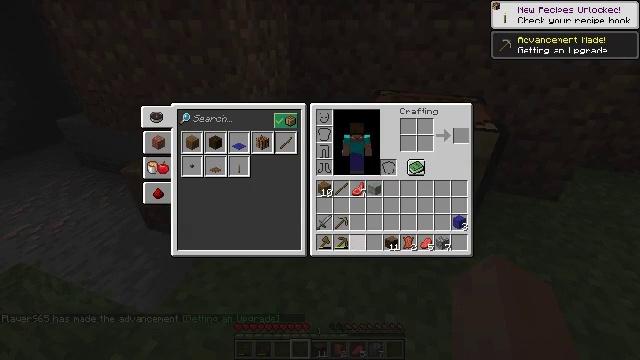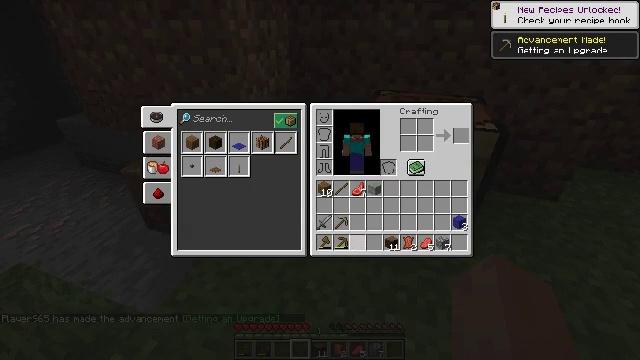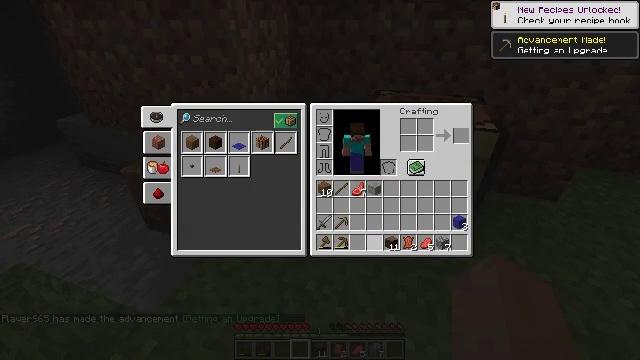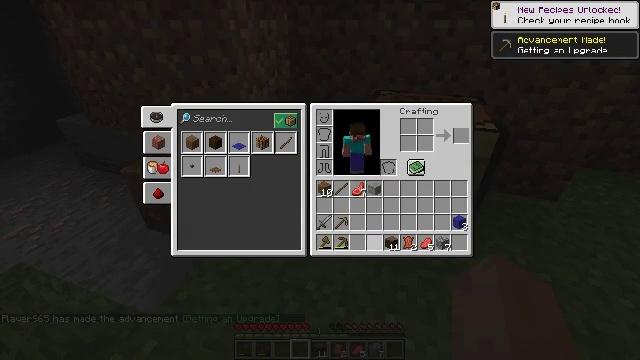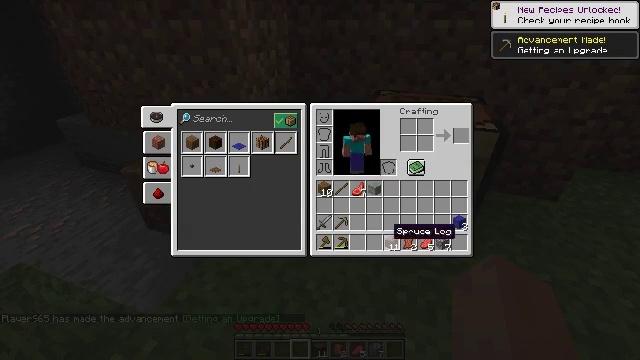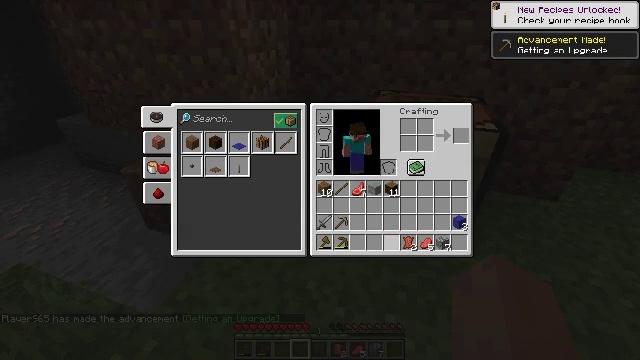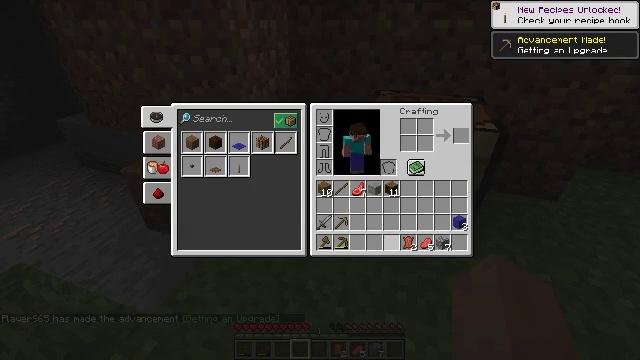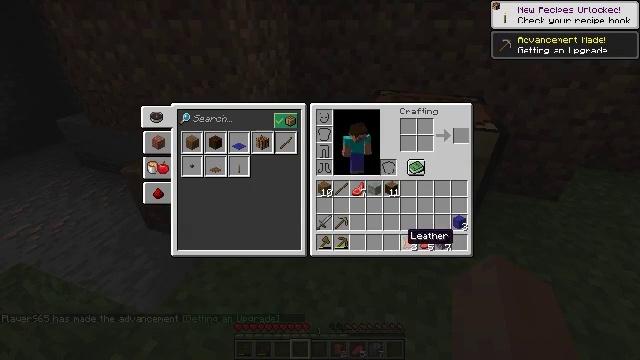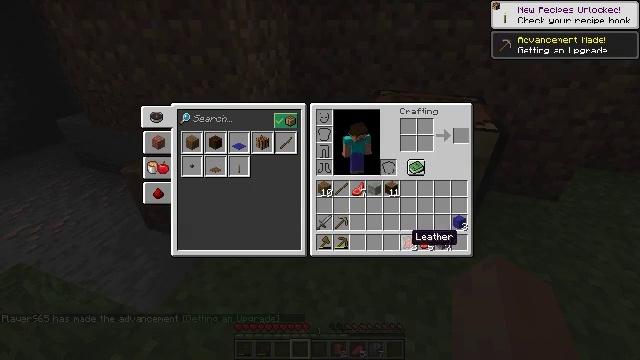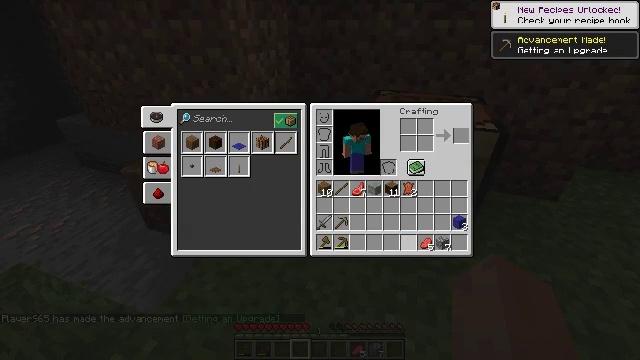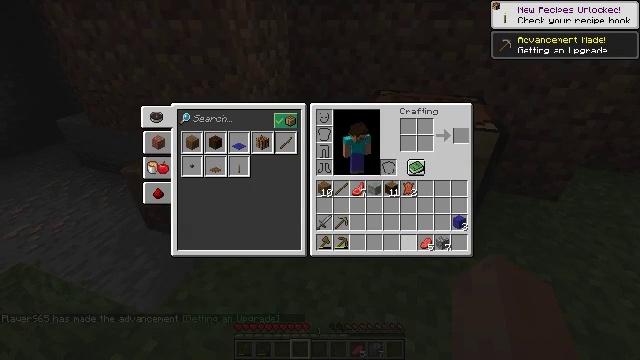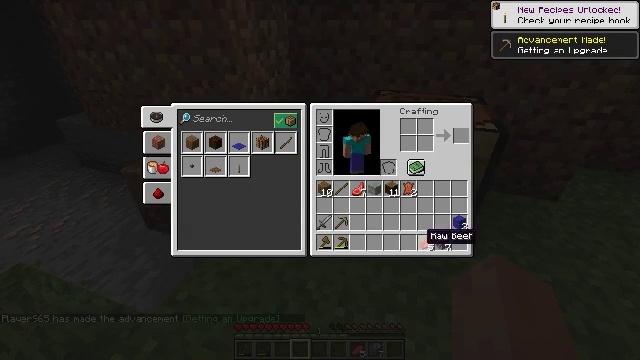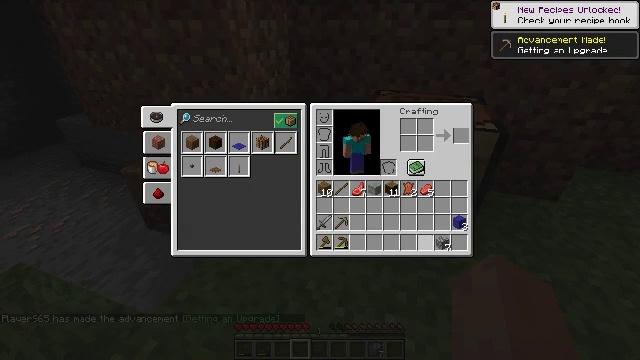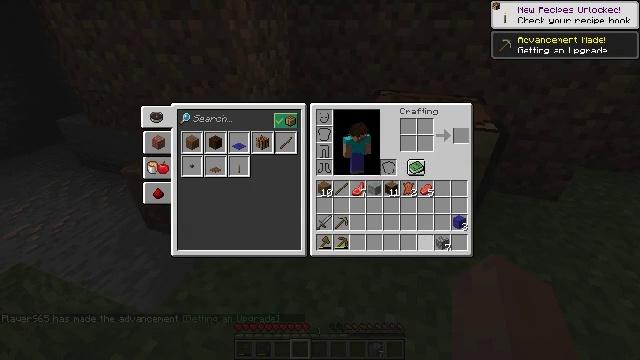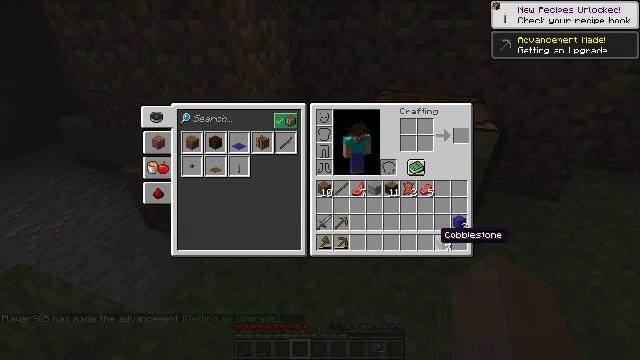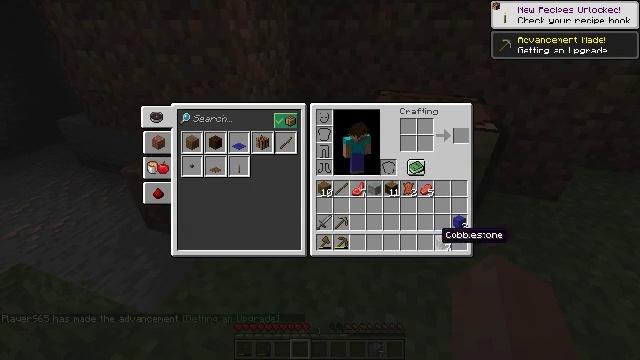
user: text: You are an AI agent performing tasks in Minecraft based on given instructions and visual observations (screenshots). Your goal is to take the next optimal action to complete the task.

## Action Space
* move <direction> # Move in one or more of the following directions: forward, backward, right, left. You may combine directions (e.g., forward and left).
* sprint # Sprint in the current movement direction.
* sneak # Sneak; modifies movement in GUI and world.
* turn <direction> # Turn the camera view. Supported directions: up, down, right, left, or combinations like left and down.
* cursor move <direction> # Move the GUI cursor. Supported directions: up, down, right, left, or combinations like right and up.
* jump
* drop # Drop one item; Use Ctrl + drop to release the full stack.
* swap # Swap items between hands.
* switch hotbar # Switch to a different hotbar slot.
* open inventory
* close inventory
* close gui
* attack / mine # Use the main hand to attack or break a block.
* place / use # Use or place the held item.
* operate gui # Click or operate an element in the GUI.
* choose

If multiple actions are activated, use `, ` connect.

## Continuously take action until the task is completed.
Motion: motion action
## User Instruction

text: Craft the blue bed using 3 blue wool and 3 planks.
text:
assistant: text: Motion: sneak, cursor move right
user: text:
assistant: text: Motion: sneak, cursor move right
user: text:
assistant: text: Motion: sneak
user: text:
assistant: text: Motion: sneak
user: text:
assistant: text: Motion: sneak, operate gui
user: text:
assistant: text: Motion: sneak, cursor move right, operate gui
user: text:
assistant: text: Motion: sneak
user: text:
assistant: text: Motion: sneak
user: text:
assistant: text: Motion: sneak, operate gui
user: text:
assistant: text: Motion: sneak, cursor move right, operate gui
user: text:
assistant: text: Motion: sneak
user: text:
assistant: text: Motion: sneak, operate gui
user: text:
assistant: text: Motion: sneak, cursor move right, operate gui
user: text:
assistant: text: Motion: sneak
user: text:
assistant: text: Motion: sneak
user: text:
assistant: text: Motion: sneak
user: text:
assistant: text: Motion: sneak, operate gui
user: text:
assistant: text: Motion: sneak, operate gui
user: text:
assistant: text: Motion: sneak, cursor move right and up
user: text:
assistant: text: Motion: sneak
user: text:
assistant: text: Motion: sneak
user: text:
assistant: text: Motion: sneak
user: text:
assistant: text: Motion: sneak, operate gui
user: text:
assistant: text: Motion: sneak, operate gui
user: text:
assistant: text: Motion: sneak
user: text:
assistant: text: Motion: sneak, cursor move left
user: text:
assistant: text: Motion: sneak, cursor move left and up
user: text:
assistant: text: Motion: sneak, cursor move left and up
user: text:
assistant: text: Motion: sneak, cursor move left
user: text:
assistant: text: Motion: cursor move left and down